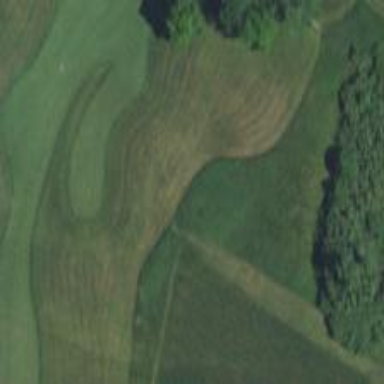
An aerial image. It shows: Grassy area designated as golf fairway.